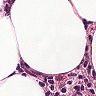
Metastatic tissue present: no